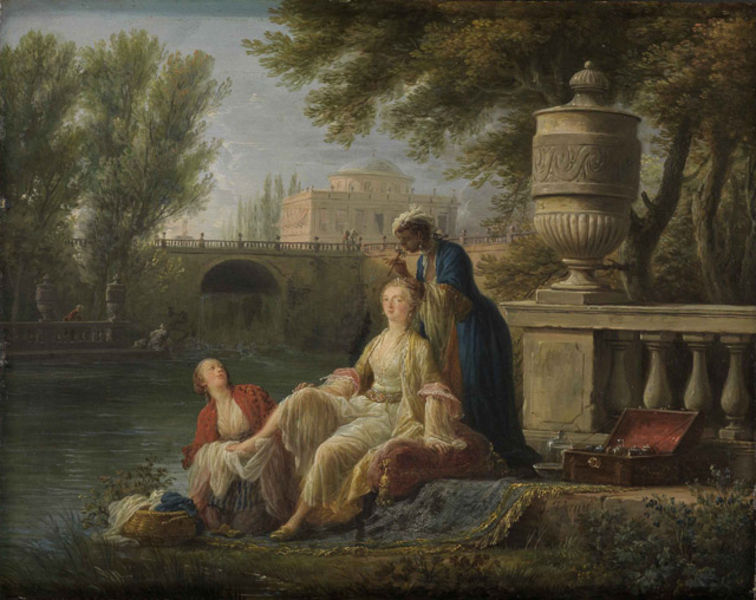
Titel: Die Toilette der Türkin
Künstler: Claude Joseph Vernet
Standort: Karlsruhe
Institution: Staatliche Kunsthalle Karlsruhe
Schlagwörter: baum, blau, fuß, gemälde, himmel, mann, wasser, weiß, wolken, bäume, fluss, frauen, gelb, grün, landschaft, menschen, see, sitzen, ufer, wäsche, damen, frau, frisur, kleid, schmuck, schwarz, säulen, dame, gebäude, gürtel, haus, park, rot, schloss, wiese, zaun, teppich, alt, jacke, architektur, barock, dienerin, stein, portrait, porträt, öl, bach, erde, natur, brücke, busch, kanal, sonne, fransen, gewand, haare, reich, adel, decke, pflanze, rokoko, schminke, szenerie, amphore, garten, krug, skulptur, vase, füße, magd, afrika, mauer, picknick, rast, kuppel, strom, ölgemälde, kissen, korb, zofe, deutsch, geländer, stufe, divan, waschen, afrikanerin, neger, schwarze, truhe, picknickkorb, burg, palast, balustrade, dom, geld, idyll, kiste, rom, kasten, lustschloss, skulpturen, sklave, sandstein, dekce, griechisch, sklavin, ballustrade, königin, im freien, dienerinnen, rennaissance, quasten, koffer, lustgarten, brüche, makeup, körperpflege, schtzkiste, fußwaschung, negerin, massage, rz, kleideer, brugge, häbume, pucknick, antiker bau